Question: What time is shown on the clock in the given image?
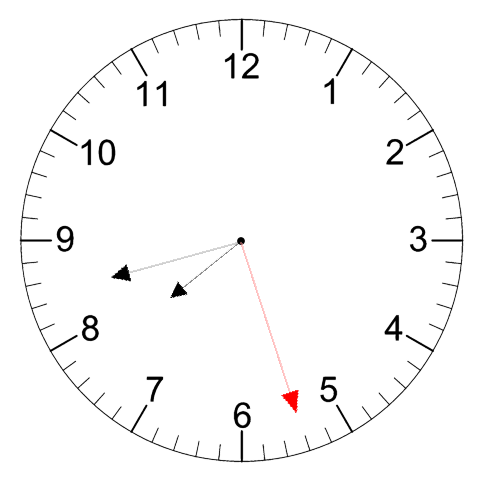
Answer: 07:42:27